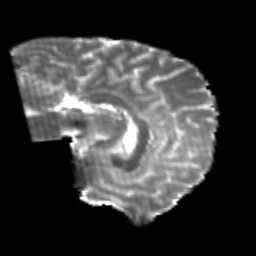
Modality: T2w
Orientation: sagittal
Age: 22
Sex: male
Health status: healthy
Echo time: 0.074 s